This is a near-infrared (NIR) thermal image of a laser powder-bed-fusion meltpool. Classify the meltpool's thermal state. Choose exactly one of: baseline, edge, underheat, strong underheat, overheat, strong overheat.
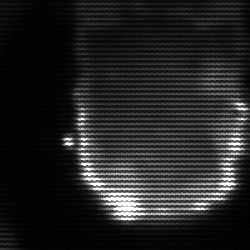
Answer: baseline